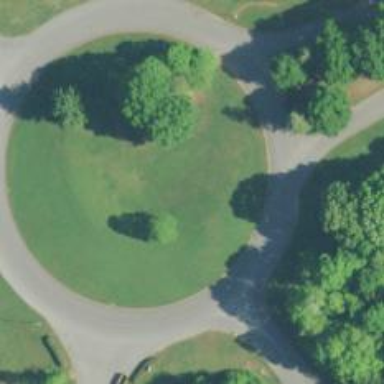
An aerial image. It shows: Unclassified asphalt road with roundabout junction.